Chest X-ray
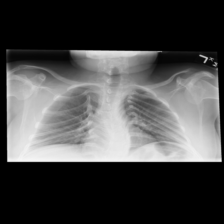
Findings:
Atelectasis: negative
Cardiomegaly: negative
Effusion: negative
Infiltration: negative
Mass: negative
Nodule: negative
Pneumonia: negative
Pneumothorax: negative
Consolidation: negative
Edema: negative
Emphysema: negative
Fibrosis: negative
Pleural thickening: negative
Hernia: negative